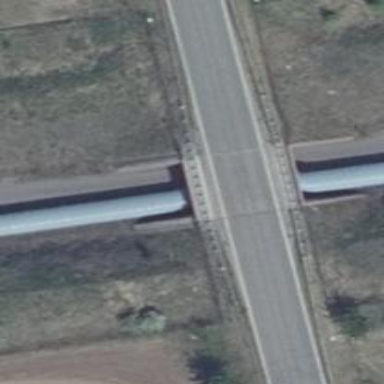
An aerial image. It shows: Tertiary road on asphalt surface on bridge.